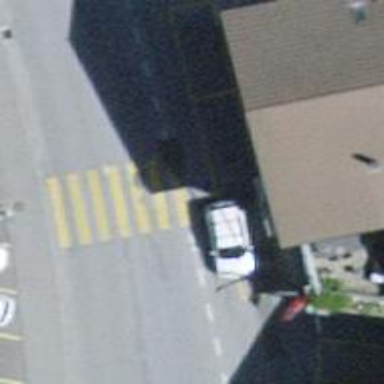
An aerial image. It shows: Uncontrolled zebra crossing on the road.